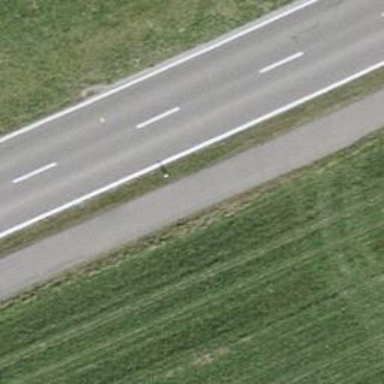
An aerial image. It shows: Asphalt cycleway.